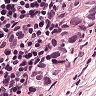
Metastatic tissue present: yes